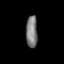
Tissue: prostate
Cell type: Myeloid cells
Senescence score: 0.6976
Nuclear area (px): 362
Mean DAPI intensity: 123.727